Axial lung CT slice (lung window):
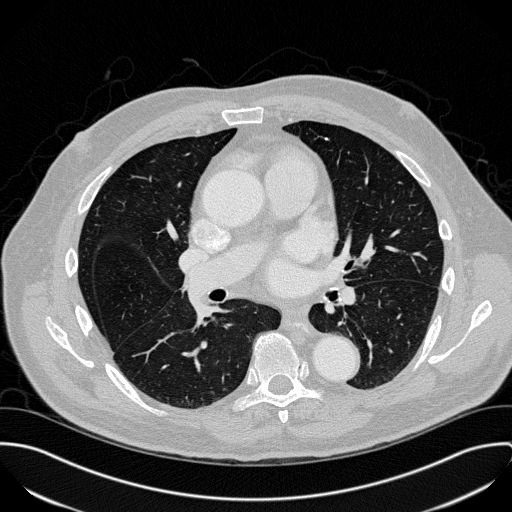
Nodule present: no